Interaction volume radius: 10 \u00c5
Interaction volume height: 10 \u00c5
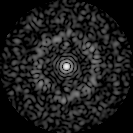
Disorder parameter: 0.8164